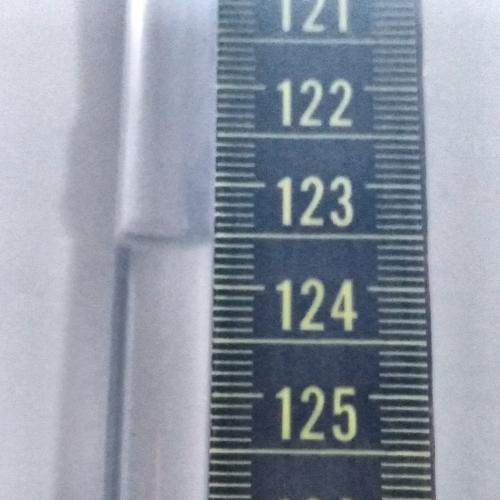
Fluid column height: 123.6 cm